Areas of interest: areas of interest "Industrial Park"
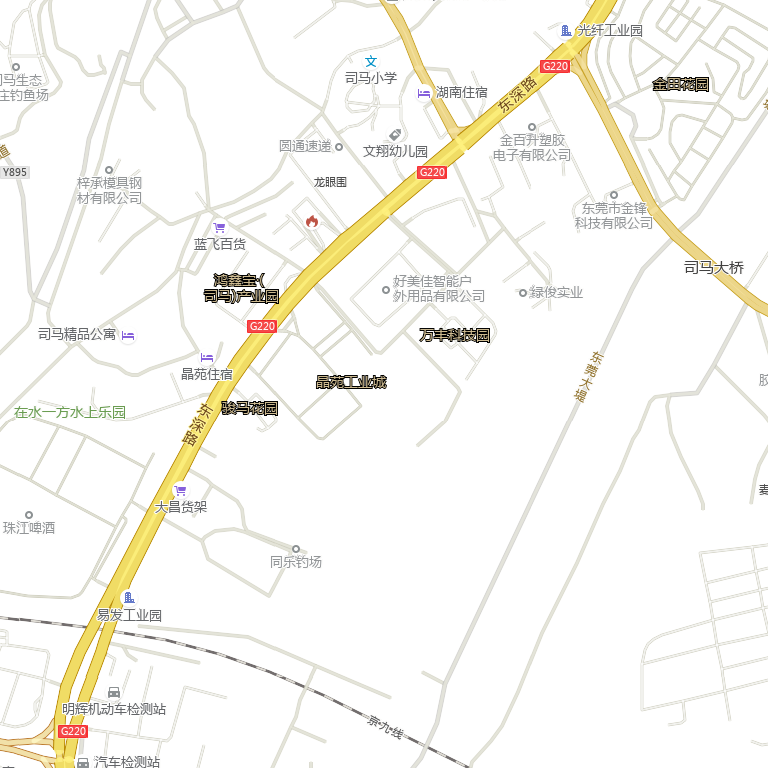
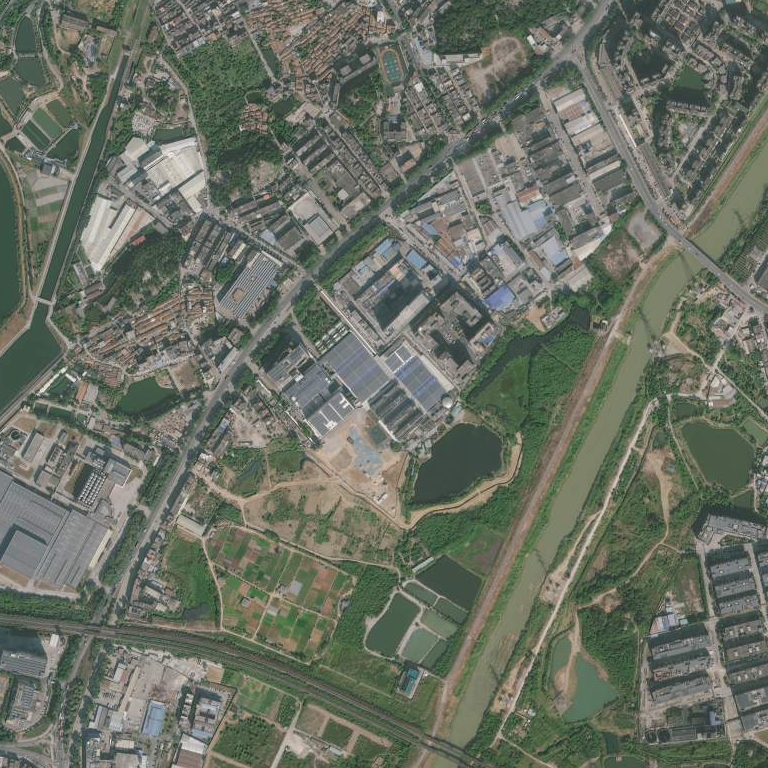